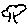
Label: tree